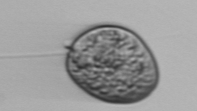
Label: Prorocentrum